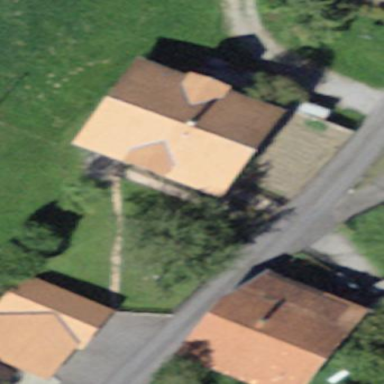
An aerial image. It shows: Residential building.